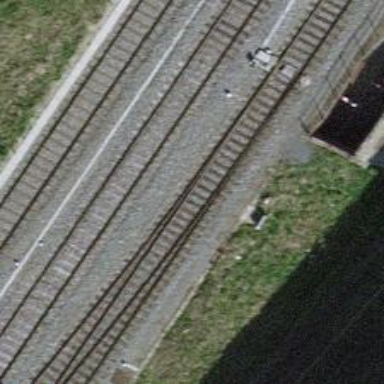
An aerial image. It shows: Single railway track with electrification through contact line.